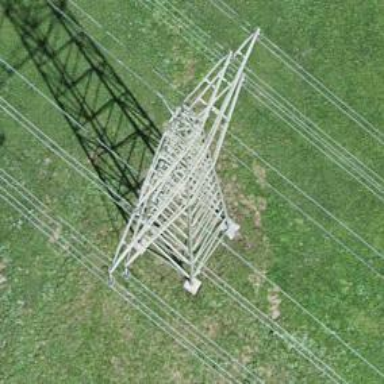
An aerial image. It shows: Towering power structure.